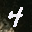
Label: 4